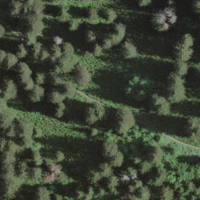
EUNIS habitat code: 43
Species observed at this site:
Stellaria nemorum